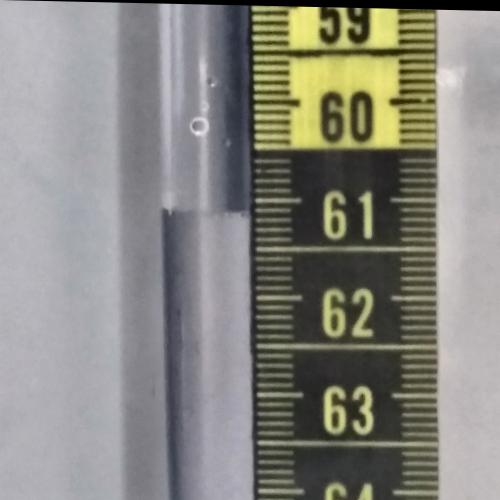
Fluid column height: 61.1 cm